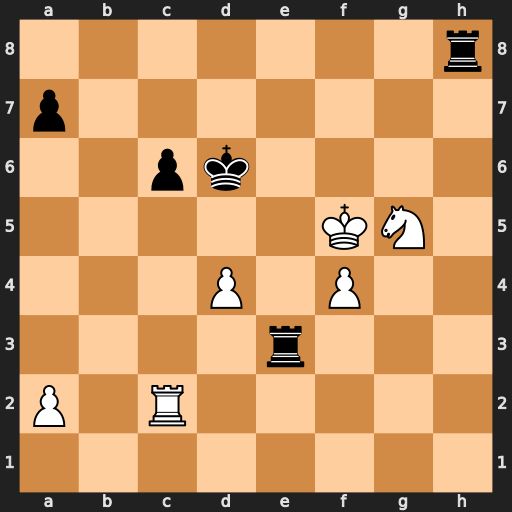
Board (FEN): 7r/p7/2pk4/5KN1/3P1P2/4r3/P1R5/8
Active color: w
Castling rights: -
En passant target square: -
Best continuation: Nf7+ Kd5 Nxh8